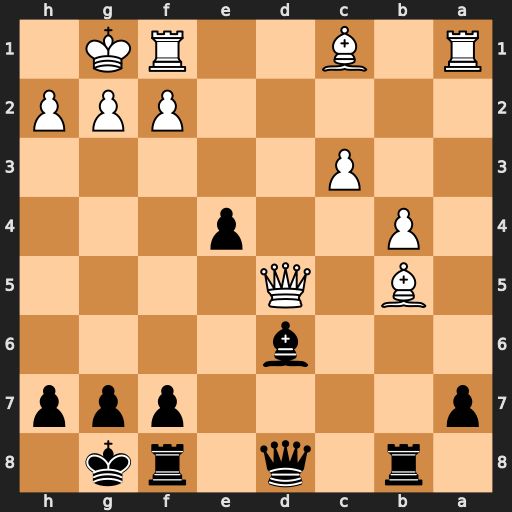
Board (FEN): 1r1q1rk1/p4ppp/3b4/1B1Q4/1P2p3/2P5/5PPP/R1B2RK1
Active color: b
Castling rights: -
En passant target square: -
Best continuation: Bxh2+ Kxh2 Qxd5